Interaction volume radius: 10 \u00c5
Interaction volume height: 15 \u00c5
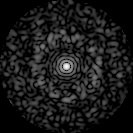
Disorder parameter: 0.82